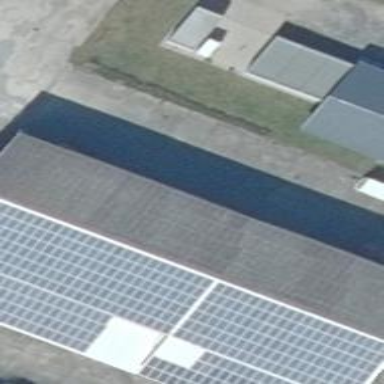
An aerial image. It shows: Building equipped with small solar photovoltaic panel for electricity generation.